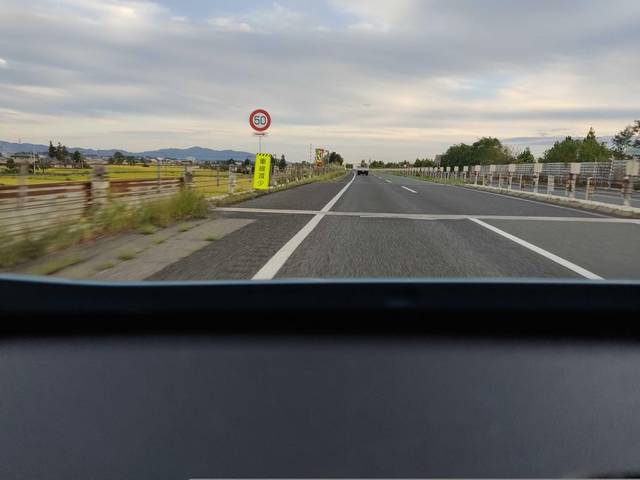
Region: Japan
Coordinates: 39.161, 141.117